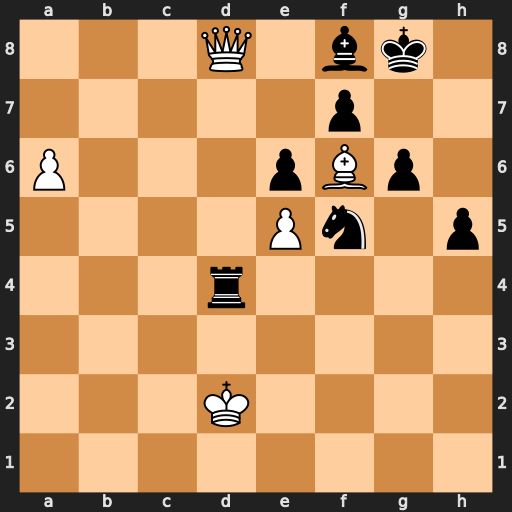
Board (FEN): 3Q1bk1/5p2/P3pBp1/4Pn1p/3r4/8/3K4/8
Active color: w
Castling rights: -
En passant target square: -
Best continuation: Qxd4 Nxd4 a7